Field crop: maize
Growth stage: 2
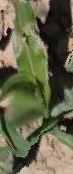
Species: maize